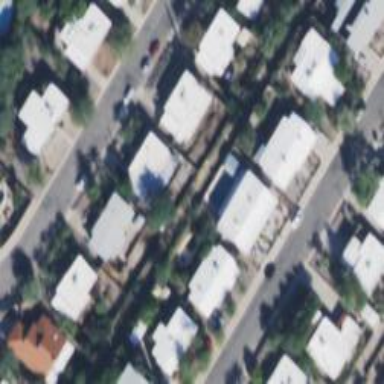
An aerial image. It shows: Alley classified as service road.